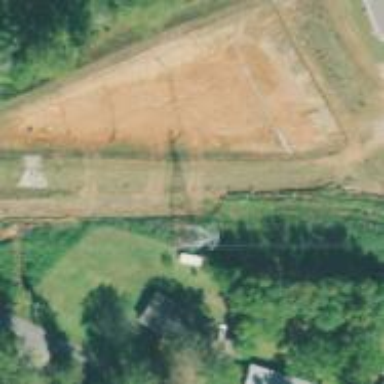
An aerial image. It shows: Lattice structure tower used for power transmission.